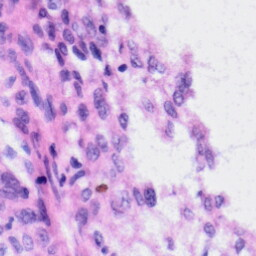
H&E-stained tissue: Liver